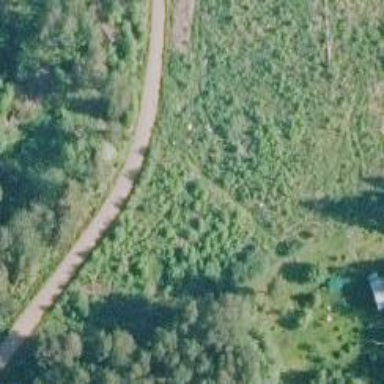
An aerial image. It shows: Unclassified road.